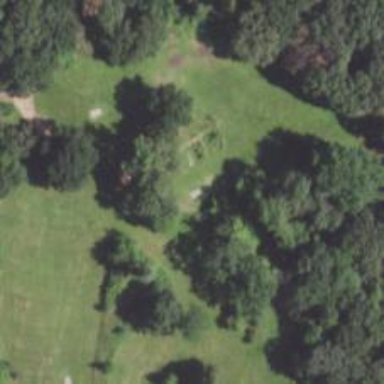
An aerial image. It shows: Fairway for disc golf.